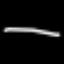
Label: line